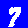
Digit: 7